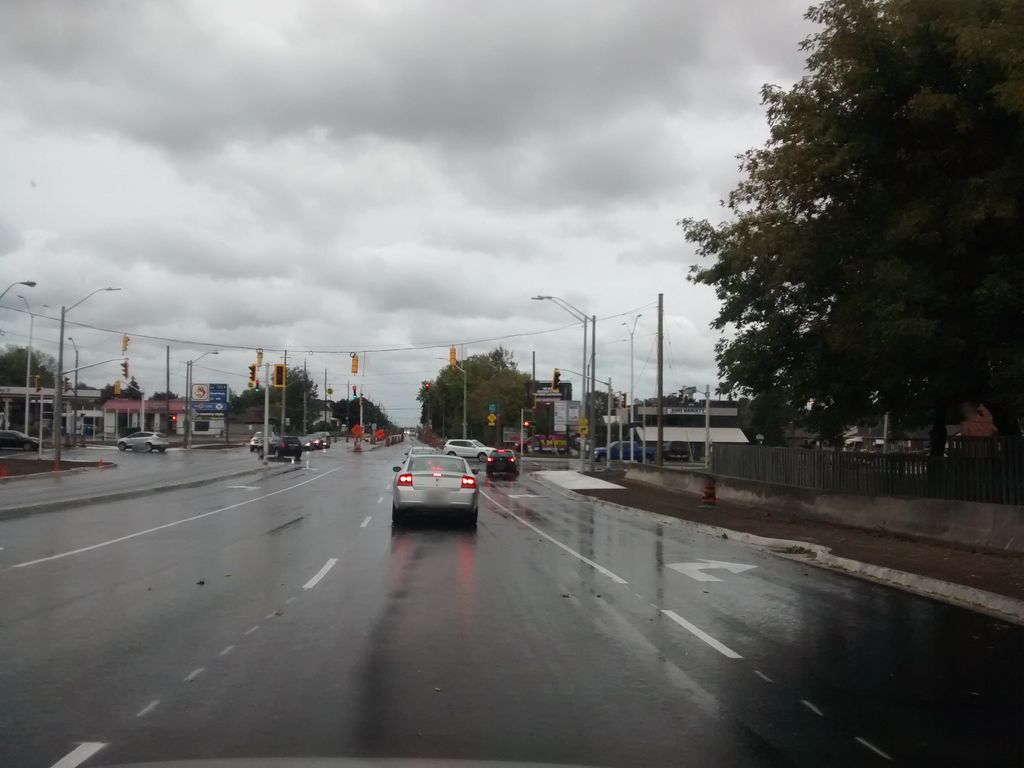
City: hamilton